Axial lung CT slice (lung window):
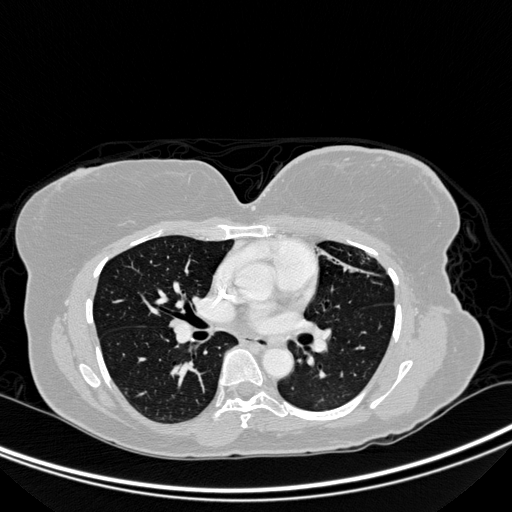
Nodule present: no